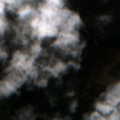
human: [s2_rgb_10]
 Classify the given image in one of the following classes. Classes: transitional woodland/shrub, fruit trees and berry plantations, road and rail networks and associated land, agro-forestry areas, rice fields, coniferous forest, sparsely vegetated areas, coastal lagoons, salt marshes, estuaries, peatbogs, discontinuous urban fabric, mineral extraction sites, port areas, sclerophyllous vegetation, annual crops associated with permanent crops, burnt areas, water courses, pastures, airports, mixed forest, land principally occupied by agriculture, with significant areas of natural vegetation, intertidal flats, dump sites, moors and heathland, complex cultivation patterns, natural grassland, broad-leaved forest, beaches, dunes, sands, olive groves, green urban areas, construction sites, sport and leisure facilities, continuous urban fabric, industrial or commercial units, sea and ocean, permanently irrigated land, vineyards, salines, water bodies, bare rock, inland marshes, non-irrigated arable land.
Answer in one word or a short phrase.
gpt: discontinuous urban fabric, dump sites, non-irrigated arable land, pastures, broad-leaved forest, mixed forest